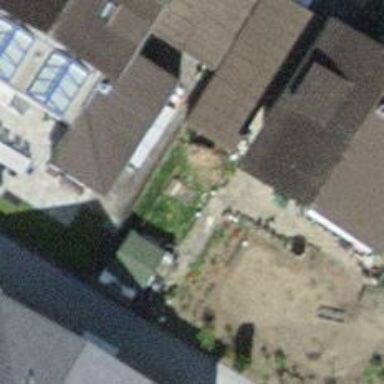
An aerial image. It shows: View of roof of building.